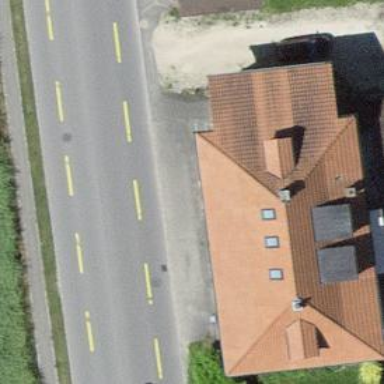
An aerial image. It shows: Building with hipped roof.